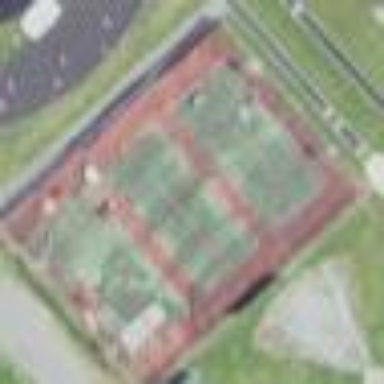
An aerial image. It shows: Tennis court on pitch.